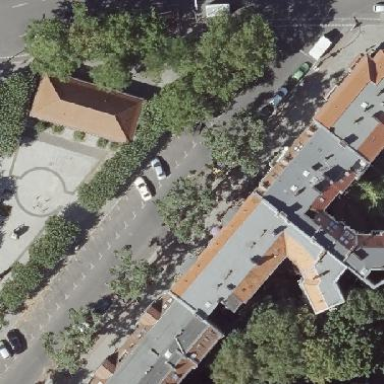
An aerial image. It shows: Marketplace.